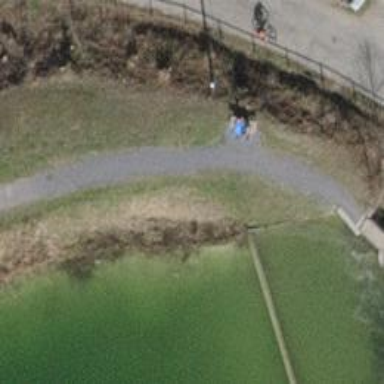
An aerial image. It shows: Bench.